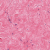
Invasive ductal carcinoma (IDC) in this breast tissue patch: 0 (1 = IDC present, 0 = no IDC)